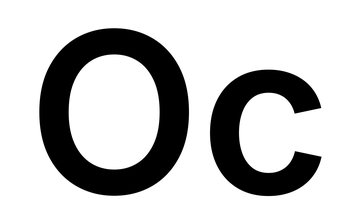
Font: Inter_SemiBold